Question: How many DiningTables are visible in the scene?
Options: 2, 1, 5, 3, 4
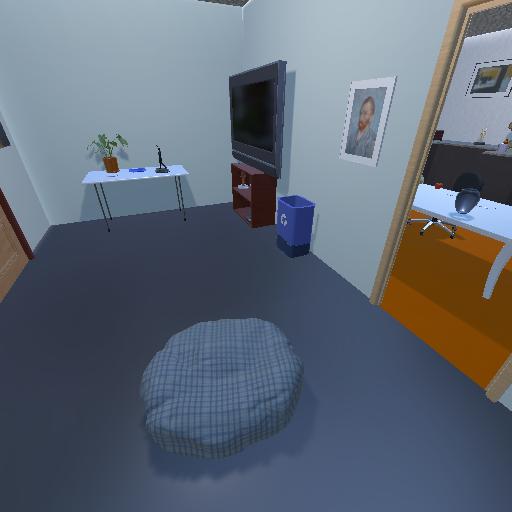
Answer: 2